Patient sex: M
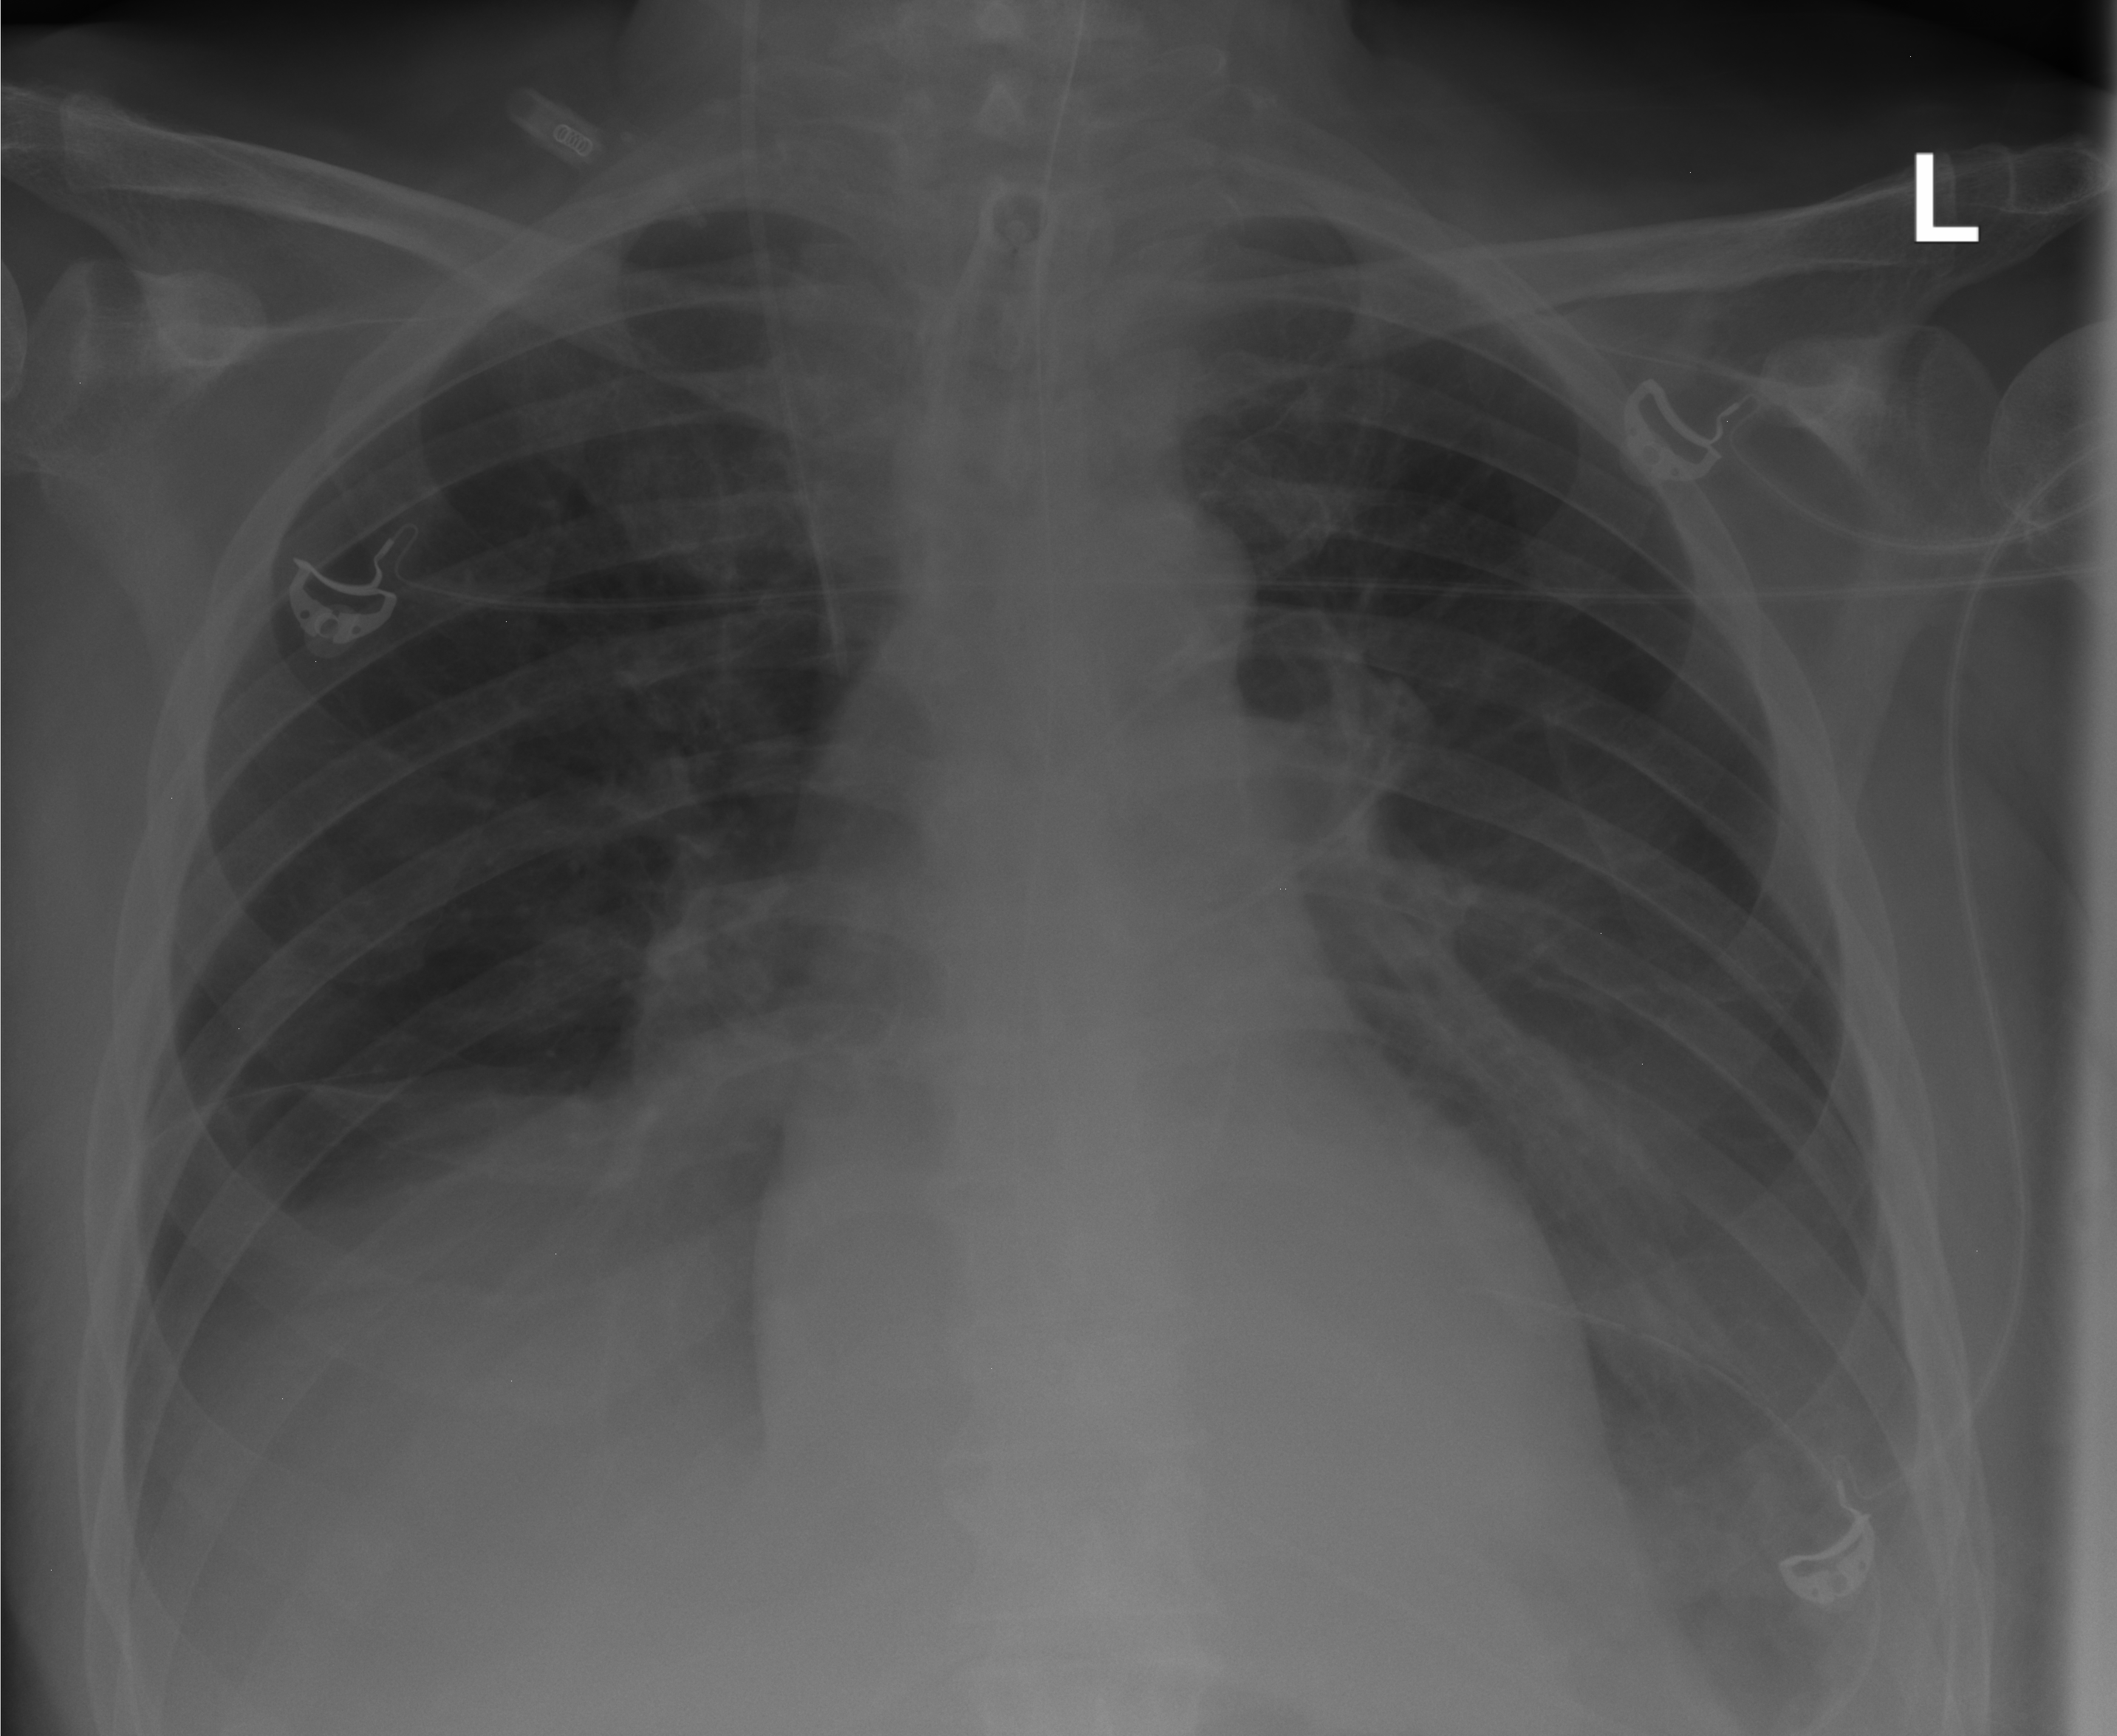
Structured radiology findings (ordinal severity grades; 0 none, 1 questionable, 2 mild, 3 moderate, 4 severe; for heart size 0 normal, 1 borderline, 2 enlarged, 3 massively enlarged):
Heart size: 0
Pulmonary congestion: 0
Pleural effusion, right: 3
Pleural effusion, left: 3
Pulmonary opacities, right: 2
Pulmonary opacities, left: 2
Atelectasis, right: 3
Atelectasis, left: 3